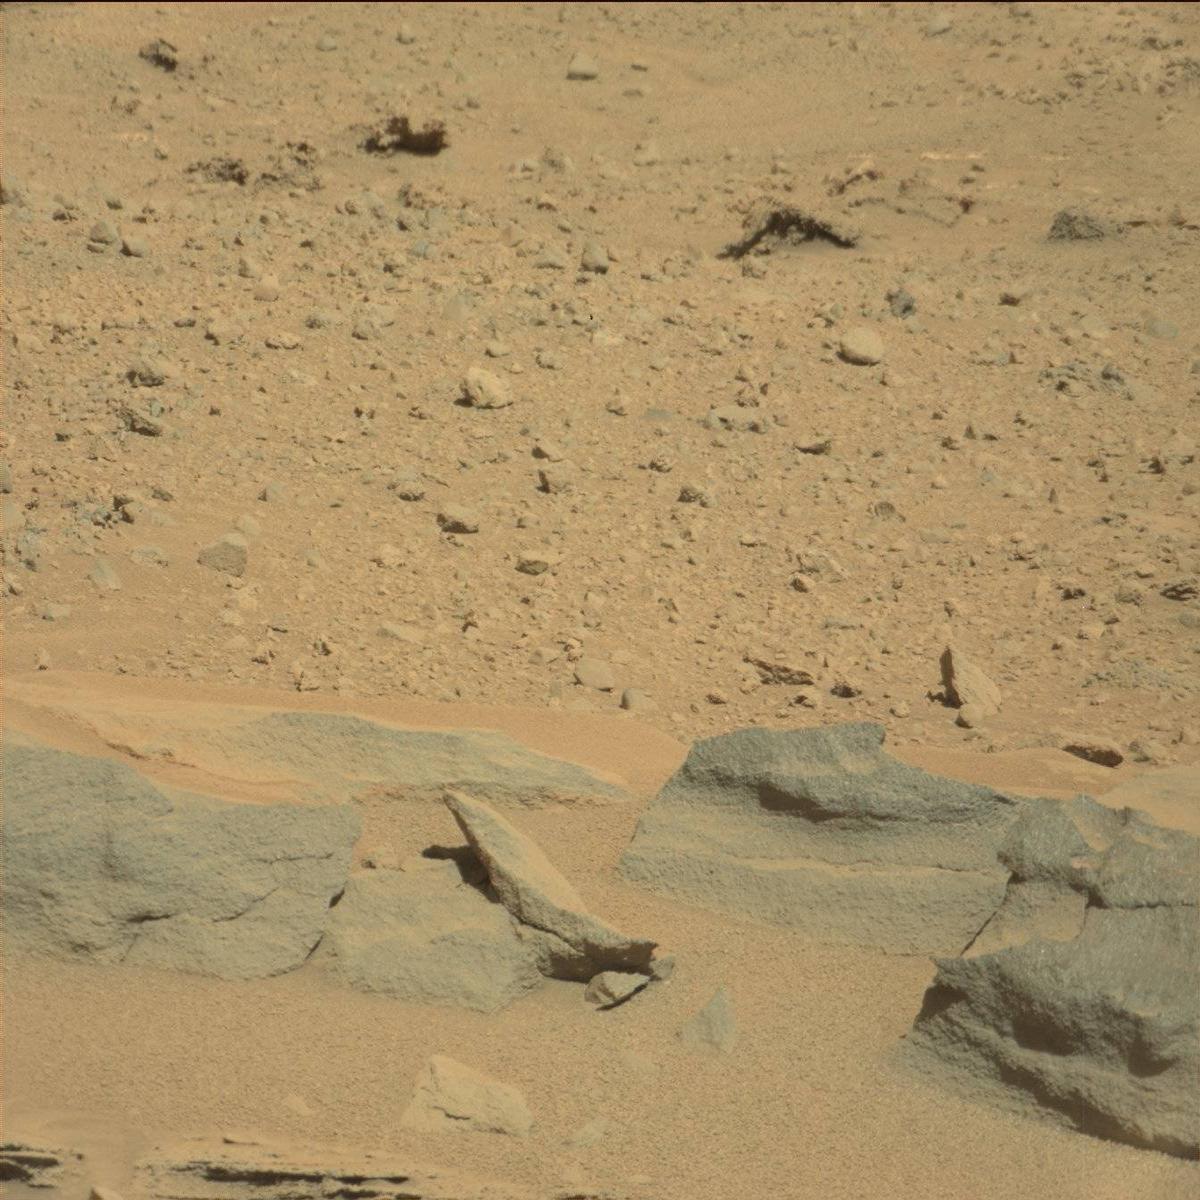
Terrain classes present: Bedrock, Sand / Soil